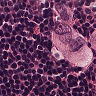
Metastatic tissue present: yes